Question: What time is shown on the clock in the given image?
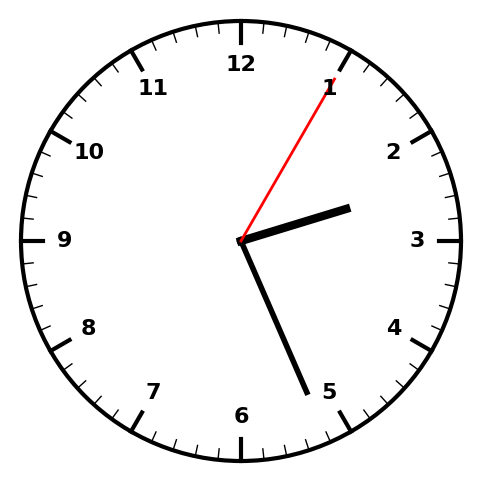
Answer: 02:26:05